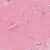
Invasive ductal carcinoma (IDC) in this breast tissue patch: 0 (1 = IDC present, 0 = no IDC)